Field crop: maize
Growth stage: 2
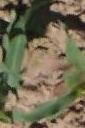
Species: maize